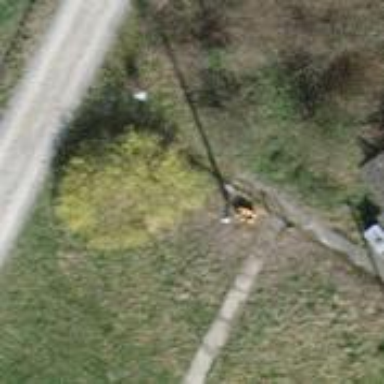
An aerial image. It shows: Power pole.